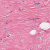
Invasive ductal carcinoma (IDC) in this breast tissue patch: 0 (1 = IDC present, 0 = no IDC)